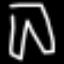
Label: pants